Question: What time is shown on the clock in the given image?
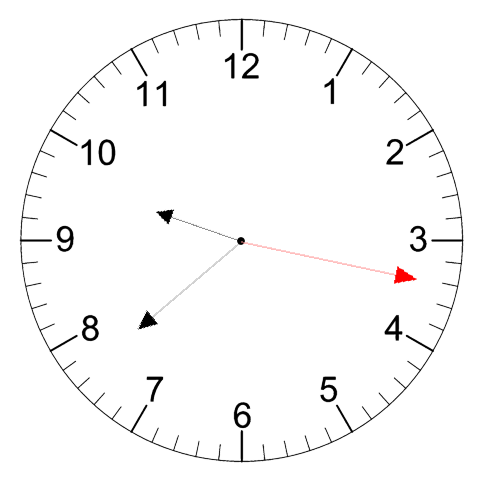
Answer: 09:38:17